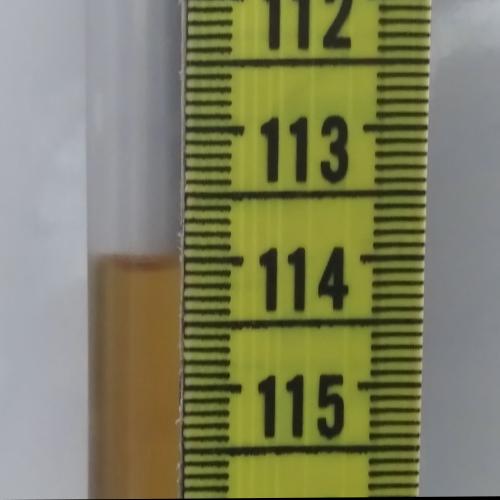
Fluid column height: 114.0 cm